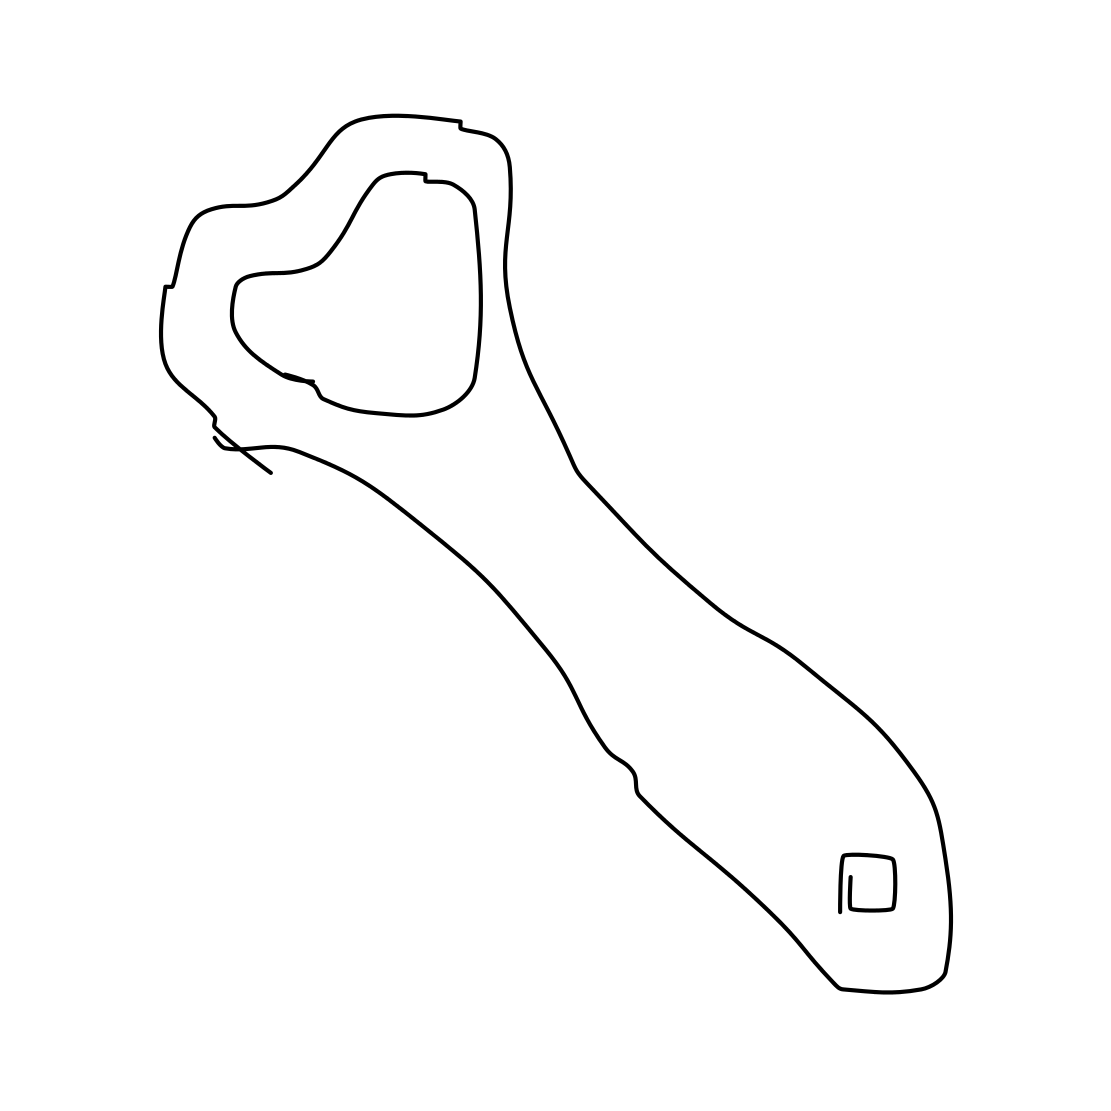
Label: bottle opener